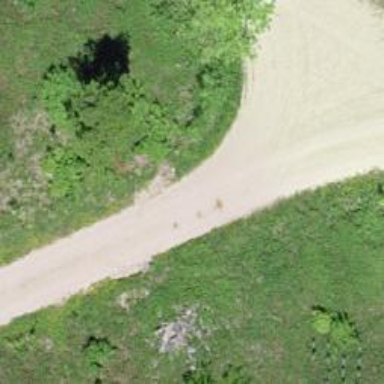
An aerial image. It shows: Gravel track with grade2 quality.